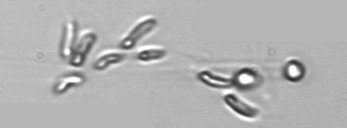
Label: Dinobryon